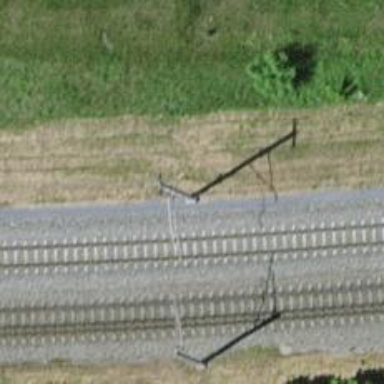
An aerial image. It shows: Power pole.